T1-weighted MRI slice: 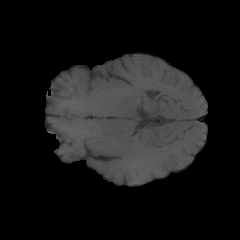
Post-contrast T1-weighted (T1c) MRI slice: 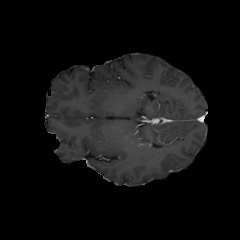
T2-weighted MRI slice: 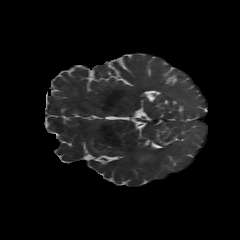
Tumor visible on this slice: yes